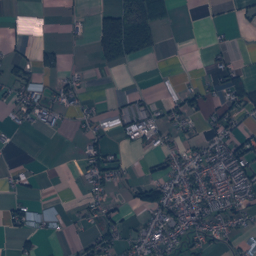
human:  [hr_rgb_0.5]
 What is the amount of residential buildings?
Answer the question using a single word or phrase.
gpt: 1909

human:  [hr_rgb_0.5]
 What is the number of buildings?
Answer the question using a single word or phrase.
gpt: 1978

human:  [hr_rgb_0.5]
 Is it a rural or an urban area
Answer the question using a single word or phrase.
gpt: urban

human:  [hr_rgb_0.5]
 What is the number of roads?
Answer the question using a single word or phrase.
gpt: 307

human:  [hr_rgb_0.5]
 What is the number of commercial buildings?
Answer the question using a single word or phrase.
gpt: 51

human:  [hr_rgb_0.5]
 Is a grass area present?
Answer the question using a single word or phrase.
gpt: yes

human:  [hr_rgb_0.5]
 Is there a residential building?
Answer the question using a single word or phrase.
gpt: yes

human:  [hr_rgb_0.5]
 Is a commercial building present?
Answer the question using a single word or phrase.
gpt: yes

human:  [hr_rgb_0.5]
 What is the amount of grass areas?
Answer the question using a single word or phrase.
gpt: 190

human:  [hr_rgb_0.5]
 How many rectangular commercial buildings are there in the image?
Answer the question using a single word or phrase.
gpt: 22

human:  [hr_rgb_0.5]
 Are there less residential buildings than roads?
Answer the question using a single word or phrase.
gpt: no

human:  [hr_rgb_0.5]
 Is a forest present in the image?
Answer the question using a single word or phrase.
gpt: yes

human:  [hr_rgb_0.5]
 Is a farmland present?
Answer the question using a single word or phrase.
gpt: yes

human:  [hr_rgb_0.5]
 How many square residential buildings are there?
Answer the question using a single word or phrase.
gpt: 3

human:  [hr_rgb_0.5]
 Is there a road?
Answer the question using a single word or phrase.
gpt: yes

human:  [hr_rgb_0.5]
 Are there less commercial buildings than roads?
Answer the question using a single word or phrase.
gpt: yes

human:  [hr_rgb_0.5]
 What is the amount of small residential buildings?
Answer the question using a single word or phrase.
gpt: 1901

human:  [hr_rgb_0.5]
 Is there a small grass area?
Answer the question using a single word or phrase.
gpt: yes

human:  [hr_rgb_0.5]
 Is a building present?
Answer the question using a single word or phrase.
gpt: yes

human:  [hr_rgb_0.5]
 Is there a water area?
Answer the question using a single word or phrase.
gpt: yes

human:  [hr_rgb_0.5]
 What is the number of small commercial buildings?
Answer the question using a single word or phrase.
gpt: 43

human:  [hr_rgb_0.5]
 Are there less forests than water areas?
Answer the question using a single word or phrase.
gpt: no

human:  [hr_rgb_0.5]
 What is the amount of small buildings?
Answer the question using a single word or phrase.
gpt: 1958

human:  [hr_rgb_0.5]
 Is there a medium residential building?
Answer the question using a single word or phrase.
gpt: yes

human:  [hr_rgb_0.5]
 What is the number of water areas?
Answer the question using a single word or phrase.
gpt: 17

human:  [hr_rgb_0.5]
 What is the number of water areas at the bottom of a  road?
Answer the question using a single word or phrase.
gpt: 17

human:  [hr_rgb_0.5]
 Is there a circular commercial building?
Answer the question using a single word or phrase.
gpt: no

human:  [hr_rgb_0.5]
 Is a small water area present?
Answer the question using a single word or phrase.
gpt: yes

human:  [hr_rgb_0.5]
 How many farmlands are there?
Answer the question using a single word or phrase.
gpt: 95

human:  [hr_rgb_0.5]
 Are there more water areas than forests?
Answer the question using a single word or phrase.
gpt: no

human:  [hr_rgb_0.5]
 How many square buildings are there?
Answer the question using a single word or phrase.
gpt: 3

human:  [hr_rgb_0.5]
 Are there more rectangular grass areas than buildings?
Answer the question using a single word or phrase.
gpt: no

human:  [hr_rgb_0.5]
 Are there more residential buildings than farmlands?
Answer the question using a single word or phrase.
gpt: yes

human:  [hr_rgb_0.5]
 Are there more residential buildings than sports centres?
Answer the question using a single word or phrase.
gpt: yes

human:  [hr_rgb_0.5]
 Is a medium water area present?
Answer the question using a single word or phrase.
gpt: yes

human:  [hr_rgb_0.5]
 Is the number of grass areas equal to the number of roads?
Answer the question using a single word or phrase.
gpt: no

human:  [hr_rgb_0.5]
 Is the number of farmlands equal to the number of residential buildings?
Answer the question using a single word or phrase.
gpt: no

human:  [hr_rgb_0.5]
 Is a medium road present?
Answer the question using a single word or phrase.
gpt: no

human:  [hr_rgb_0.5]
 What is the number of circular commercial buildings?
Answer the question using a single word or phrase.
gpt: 0

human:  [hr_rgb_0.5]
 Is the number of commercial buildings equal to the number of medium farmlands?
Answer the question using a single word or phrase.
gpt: no

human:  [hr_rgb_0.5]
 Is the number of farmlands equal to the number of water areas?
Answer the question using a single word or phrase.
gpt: no

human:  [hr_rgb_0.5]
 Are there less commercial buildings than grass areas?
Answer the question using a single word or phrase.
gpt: yes

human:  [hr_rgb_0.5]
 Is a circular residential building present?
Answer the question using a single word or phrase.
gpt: yes

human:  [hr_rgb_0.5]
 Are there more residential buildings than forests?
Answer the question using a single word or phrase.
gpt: yes

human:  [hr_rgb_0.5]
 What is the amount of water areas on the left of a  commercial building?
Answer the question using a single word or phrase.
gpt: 13

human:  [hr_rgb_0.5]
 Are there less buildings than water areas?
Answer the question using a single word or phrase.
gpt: no

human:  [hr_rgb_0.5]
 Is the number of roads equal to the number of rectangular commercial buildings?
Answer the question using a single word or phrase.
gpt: no

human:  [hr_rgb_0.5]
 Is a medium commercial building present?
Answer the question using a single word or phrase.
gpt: yes

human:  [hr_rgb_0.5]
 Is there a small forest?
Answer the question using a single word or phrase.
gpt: yes

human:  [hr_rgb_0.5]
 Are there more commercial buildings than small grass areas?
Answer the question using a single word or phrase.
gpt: yes

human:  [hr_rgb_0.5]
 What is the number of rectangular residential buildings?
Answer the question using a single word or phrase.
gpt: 960

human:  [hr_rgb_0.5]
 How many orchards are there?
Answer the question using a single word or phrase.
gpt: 13

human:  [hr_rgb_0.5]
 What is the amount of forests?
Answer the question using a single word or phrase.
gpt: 75

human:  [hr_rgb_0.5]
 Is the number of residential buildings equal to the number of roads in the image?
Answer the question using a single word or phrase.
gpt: no

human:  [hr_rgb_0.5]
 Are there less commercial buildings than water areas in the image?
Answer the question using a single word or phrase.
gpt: no

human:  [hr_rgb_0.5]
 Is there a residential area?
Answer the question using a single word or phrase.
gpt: yes

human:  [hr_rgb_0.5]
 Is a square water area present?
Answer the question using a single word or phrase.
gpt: yes

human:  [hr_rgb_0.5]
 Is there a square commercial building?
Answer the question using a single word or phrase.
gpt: no

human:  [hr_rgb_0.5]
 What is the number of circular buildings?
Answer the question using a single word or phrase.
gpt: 3

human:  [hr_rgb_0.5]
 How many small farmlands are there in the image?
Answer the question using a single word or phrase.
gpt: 1

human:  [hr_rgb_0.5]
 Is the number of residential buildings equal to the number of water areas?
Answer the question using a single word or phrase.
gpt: no

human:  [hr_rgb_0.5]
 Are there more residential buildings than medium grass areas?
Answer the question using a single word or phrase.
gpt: yes

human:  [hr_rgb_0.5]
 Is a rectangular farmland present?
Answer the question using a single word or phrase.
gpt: yes

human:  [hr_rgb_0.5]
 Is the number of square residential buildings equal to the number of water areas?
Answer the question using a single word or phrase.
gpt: no